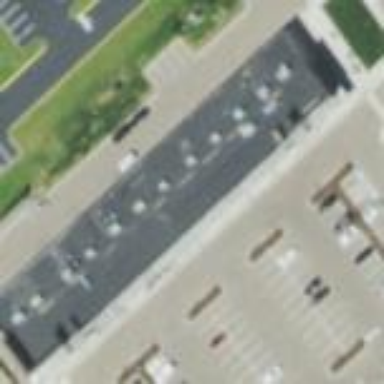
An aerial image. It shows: Mall building.